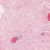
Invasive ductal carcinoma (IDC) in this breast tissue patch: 0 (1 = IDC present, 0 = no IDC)